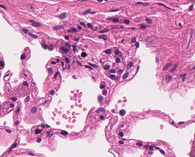
Tumor epithelial tissue: no
Tumor-associated stroma tissue: no
Normal tissue: yes